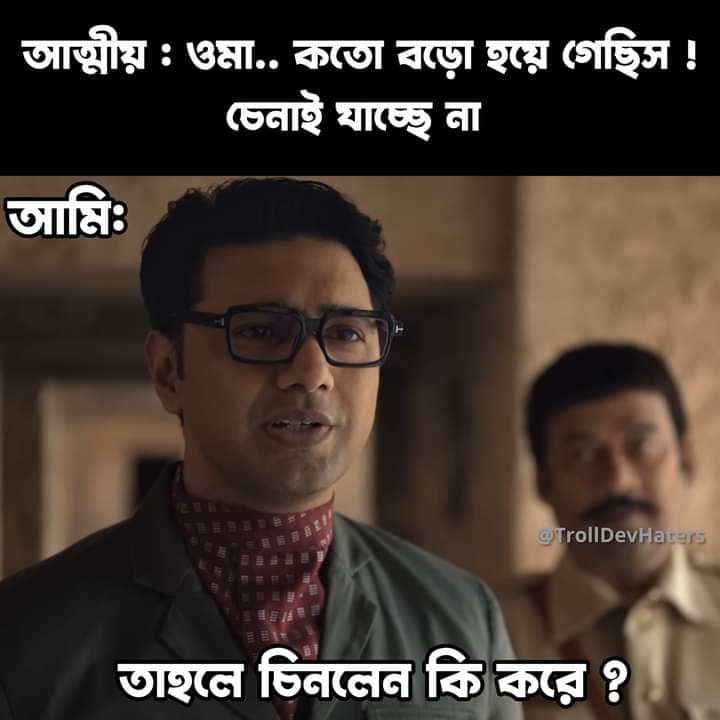
Text: আত্মীয় ওমা কতো বড়ো হয়ে গেচিস! চেনাই যাচ্ছেনা আমি: তাহলে চিনলেন কি করে?
Label: Non Hate